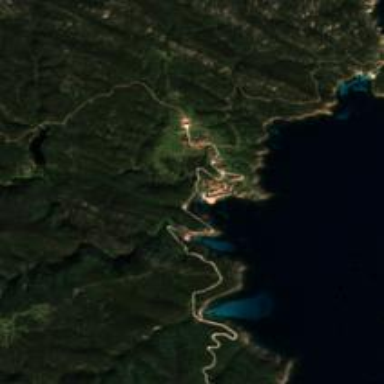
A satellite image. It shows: Beautiful bay with natural surroundings.